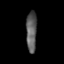
Tissue: skin
Cell type: Others
Senescence score: 0.7011
Nuclear area (px): 421
Mean DAPI intensity: 93.456